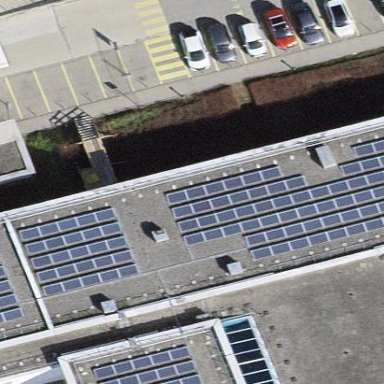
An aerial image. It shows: Solar power generator using photovoltaic panels.